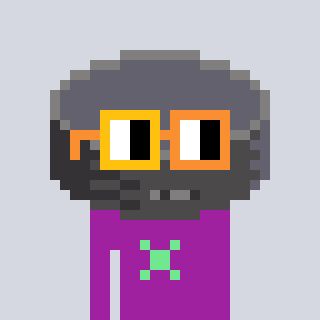
a pixel art character with square yellow and orange glasses, a hockey puck-shaped head and a magenta-colored body on a cool background